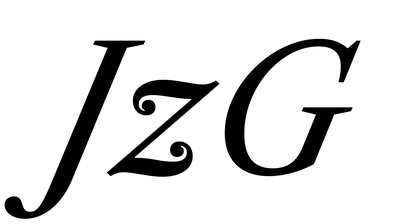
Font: LibreCaslonText-Italic_Italic